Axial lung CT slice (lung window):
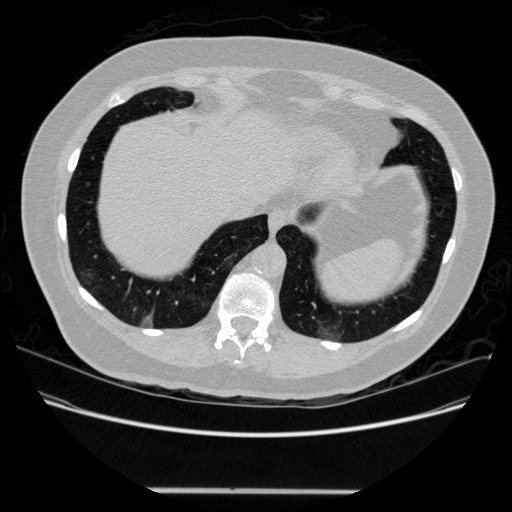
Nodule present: no